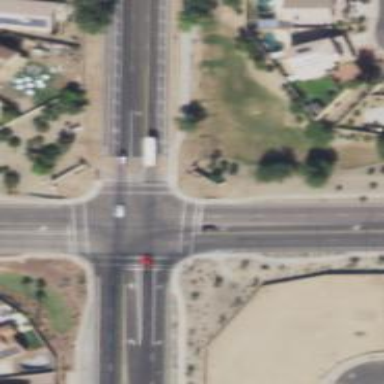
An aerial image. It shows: Solid stop line on the road marking.